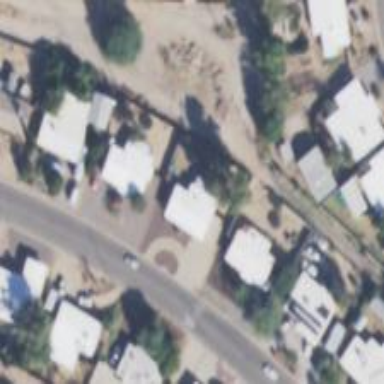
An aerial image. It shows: Alley classified as service road.